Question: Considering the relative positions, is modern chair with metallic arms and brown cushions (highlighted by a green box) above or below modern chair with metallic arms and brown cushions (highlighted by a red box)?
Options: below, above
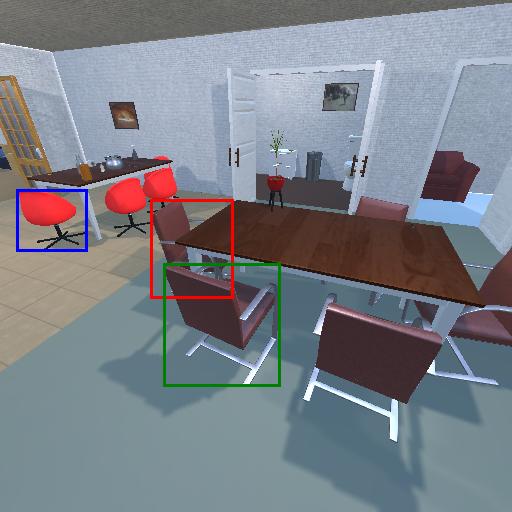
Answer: below